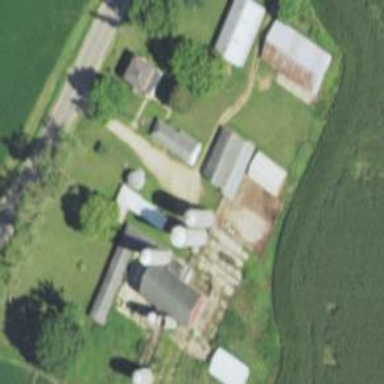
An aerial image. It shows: Silo.